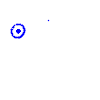
Particle: kaon